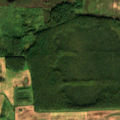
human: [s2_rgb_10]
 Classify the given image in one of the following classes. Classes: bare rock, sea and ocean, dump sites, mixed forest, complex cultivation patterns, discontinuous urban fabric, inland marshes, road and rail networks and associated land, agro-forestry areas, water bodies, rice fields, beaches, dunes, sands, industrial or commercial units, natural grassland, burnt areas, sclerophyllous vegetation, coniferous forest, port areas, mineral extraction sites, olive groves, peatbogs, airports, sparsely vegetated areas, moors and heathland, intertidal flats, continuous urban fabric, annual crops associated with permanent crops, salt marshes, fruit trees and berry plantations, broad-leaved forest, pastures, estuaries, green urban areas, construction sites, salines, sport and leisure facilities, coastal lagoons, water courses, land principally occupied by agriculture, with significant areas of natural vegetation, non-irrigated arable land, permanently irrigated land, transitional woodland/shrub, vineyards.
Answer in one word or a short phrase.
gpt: non-irrigated arable land, land principally occupied by agriculture, with significant areas of natural vegetation, broad-leaved forest, coniferous forest, transitional woodland/shrub, peatbogs